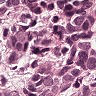
Metastatic tissue present: yes